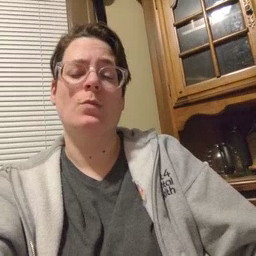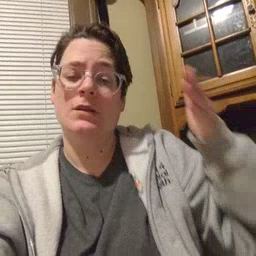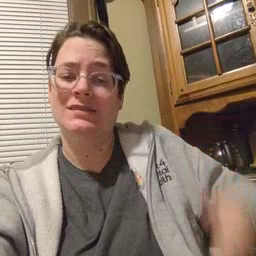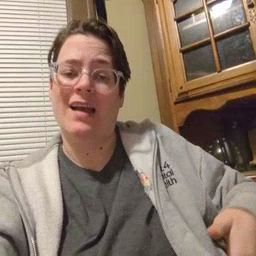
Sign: beside